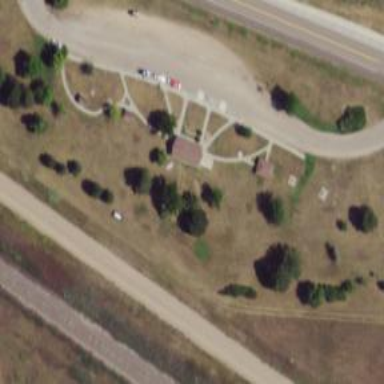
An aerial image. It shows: Rest area along the road.